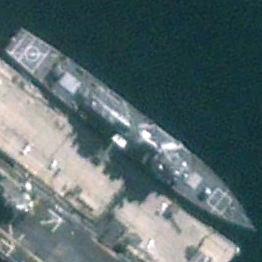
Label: destroyer